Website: bh-photo
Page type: address-validator
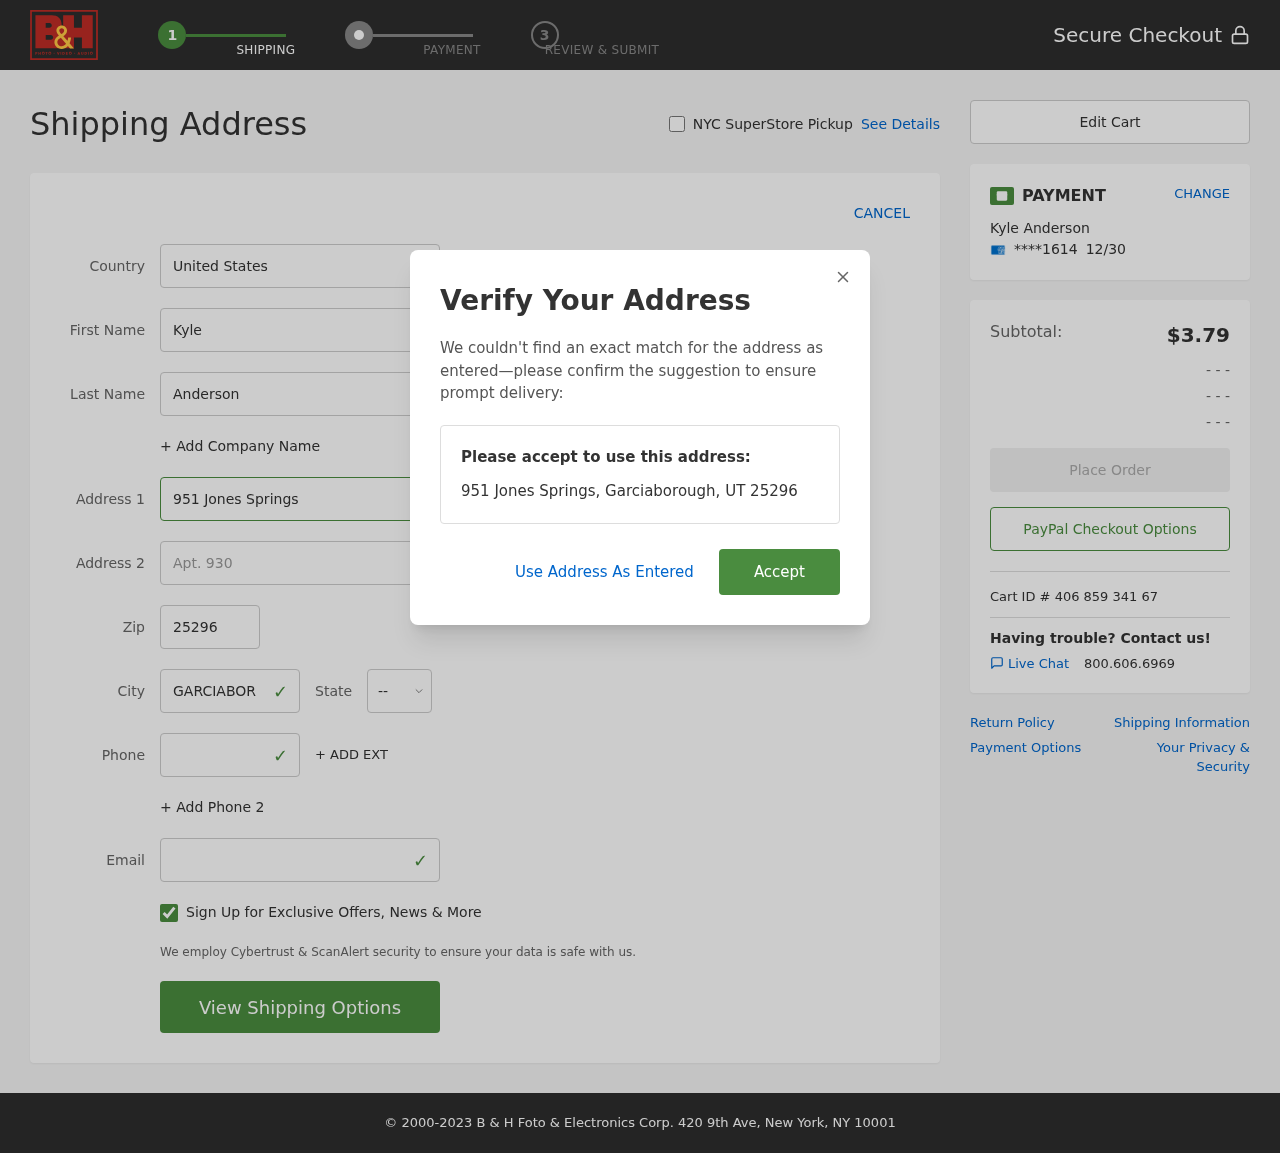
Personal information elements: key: PII_CARD_EXPIRY
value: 12/30
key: PII_CARD_LAST4
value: ****1614
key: PII_CITY
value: Garciaborough
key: PII_COUNTRY
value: United States
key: PII_EMAIL
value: kyle_anderson@yahoo.com
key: PII_FIRSTNAME
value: Kyle
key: PII_FULLNAME
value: Kyle Anderson
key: PII_LASTNAME
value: Anderson
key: PII_PHONE
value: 3448640037
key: PII_POSTCODE
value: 25296
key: PII_STATE_ABBR
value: UT
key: PII_STREET
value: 951 Jones Springs
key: PII_STREET2
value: Apt. 930
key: PII_CITY_STATE_ZIP
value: Garciaborough, UT 25296
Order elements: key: ORDER_SUBTOTAL
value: $3.79
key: ORDER_ID
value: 406 859 341 67